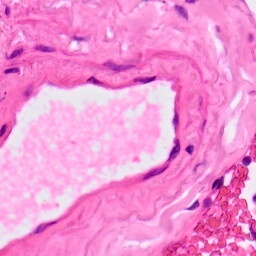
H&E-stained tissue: Lung